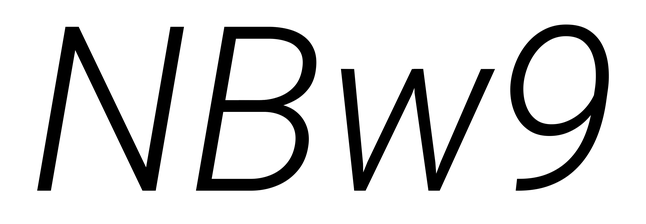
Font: Roboto-Italic_Light_Italic